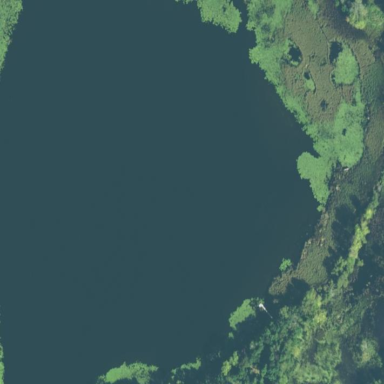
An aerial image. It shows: Lake with natural water.